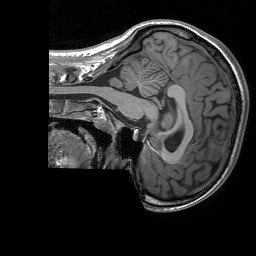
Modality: T1w
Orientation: sagittal
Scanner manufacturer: siemens
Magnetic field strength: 3 T
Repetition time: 1.76 s
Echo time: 0.0022 s